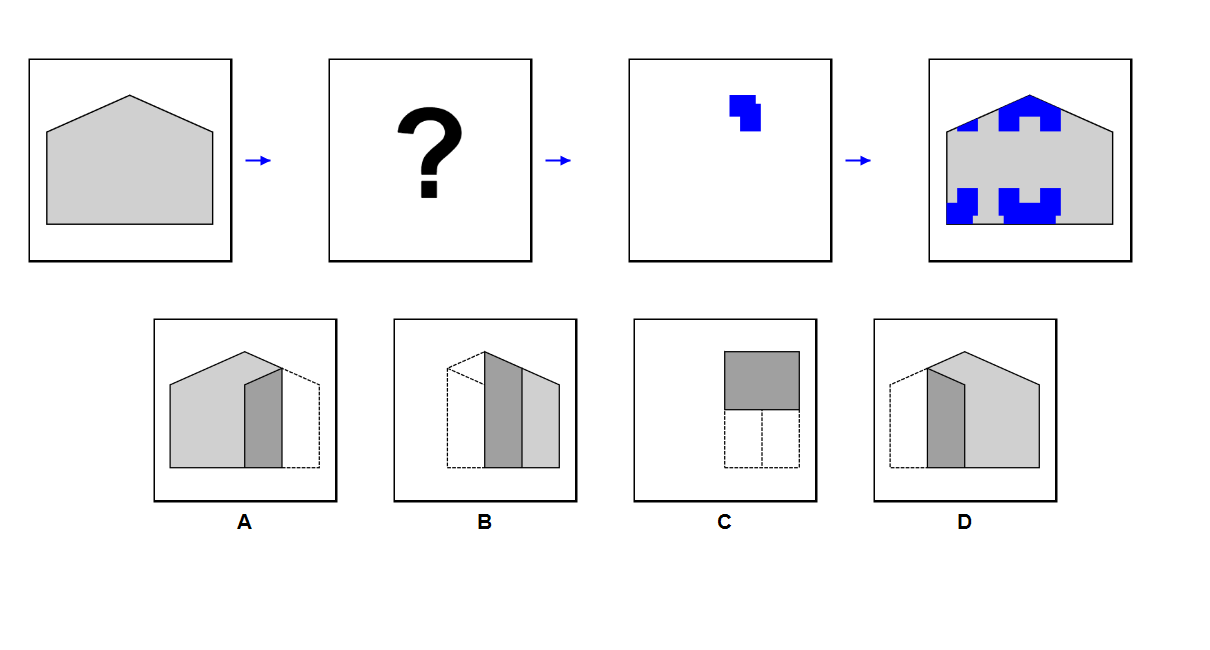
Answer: A